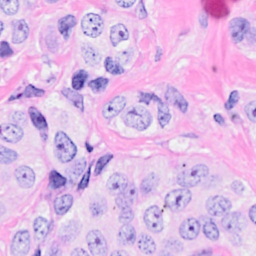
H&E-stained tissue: Breast